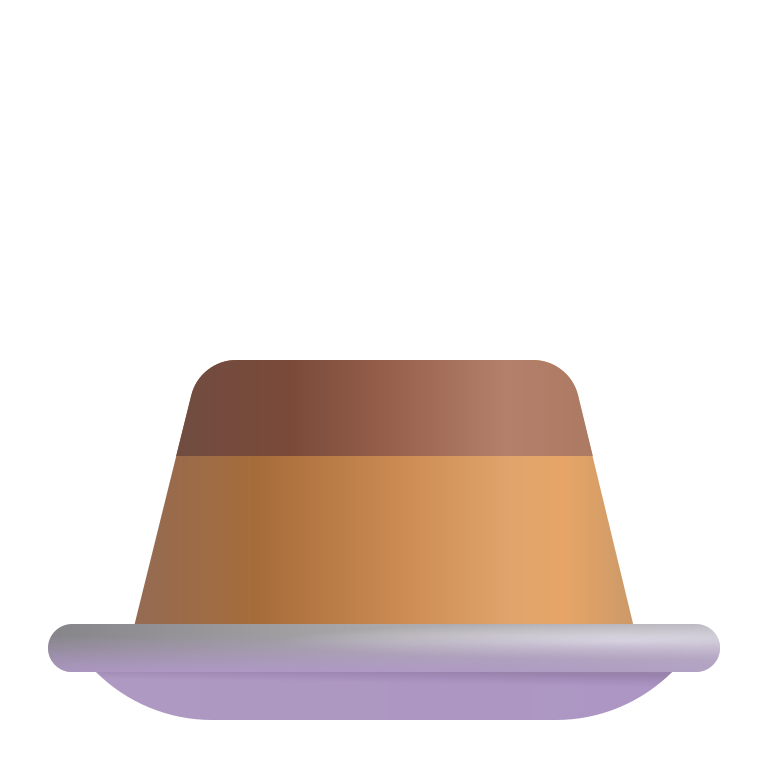
custard color